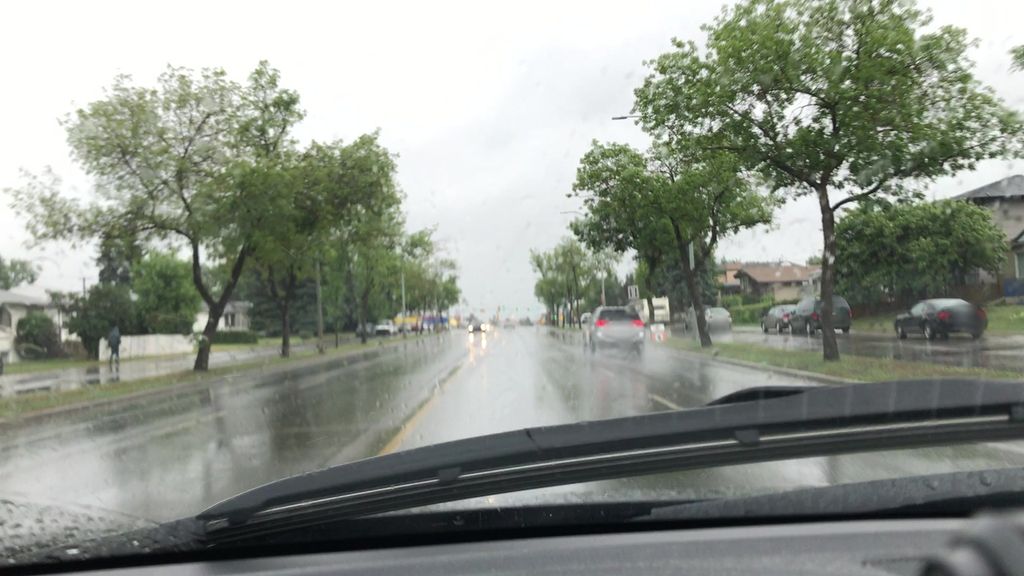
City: edmonton